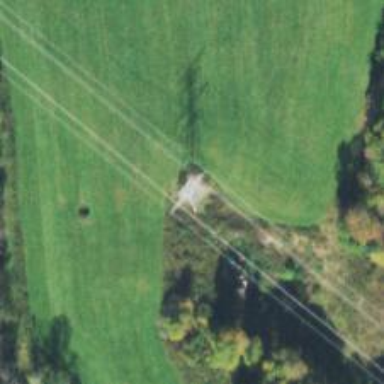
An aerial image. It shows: Lattice structure tower used for power distribution.